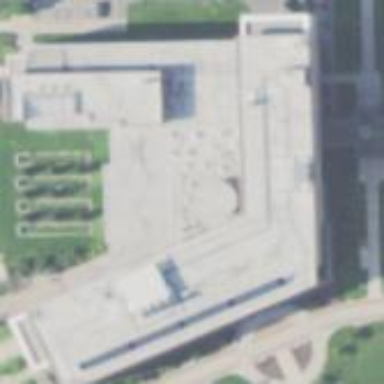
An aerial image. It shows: View of university building.